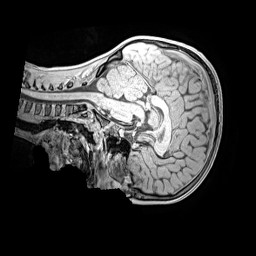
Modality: MP2RAGE
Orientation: sagittal
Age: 10
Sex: male
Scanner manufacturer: siemens
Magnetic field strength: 3 T
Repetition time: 4 s
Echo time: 0.00299 s